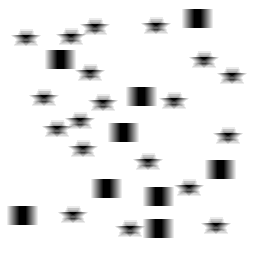
Squares: 9
Triangles: 0
Stars: 19
Total shapes: 28